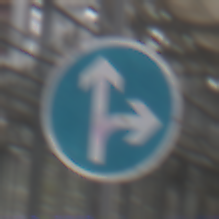
Verkehrszeichen: VorgeschriebeneFahrtrichtungGeradeausOderRechts
Umgebung: Roofed, Special
Tageszeit: Midday
Wetter: Overcast
Licht: Natural
Jahreszeit: NotSpecified
Kontrast: LowContrast